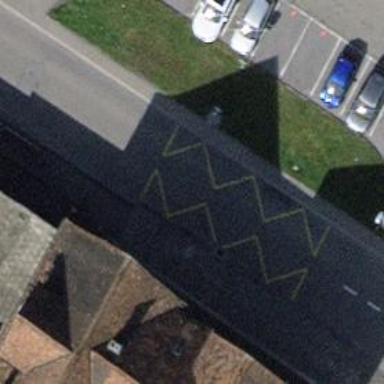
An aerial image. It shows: Bus stop with designated stop position for public transport.